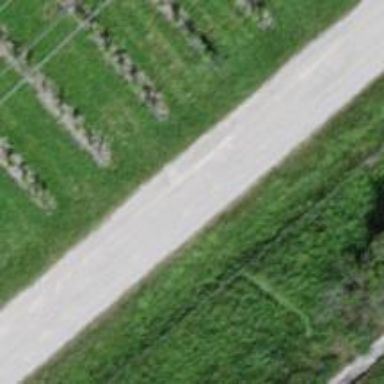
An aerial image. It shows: Unclassified road.